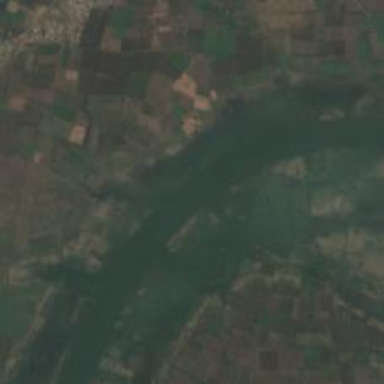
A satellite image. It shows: Beautiful view of river.